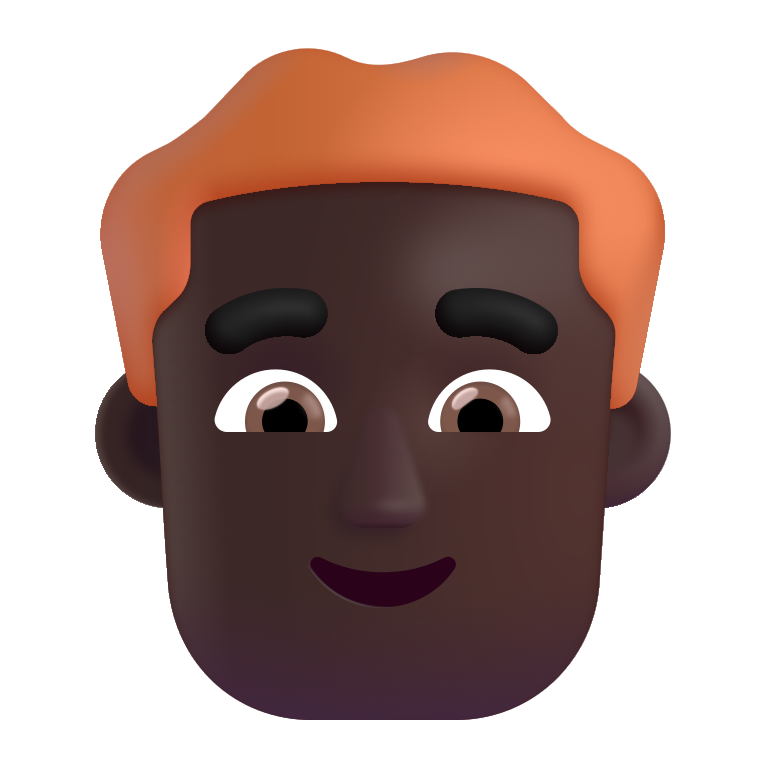
man red hair color dark